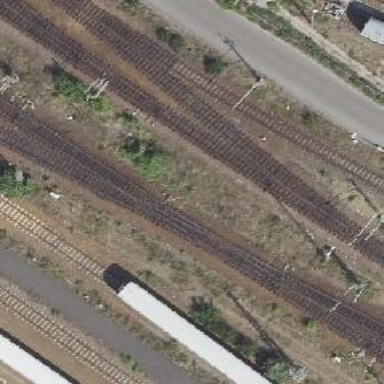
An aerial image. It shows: Railway yard with electrified contact lines.